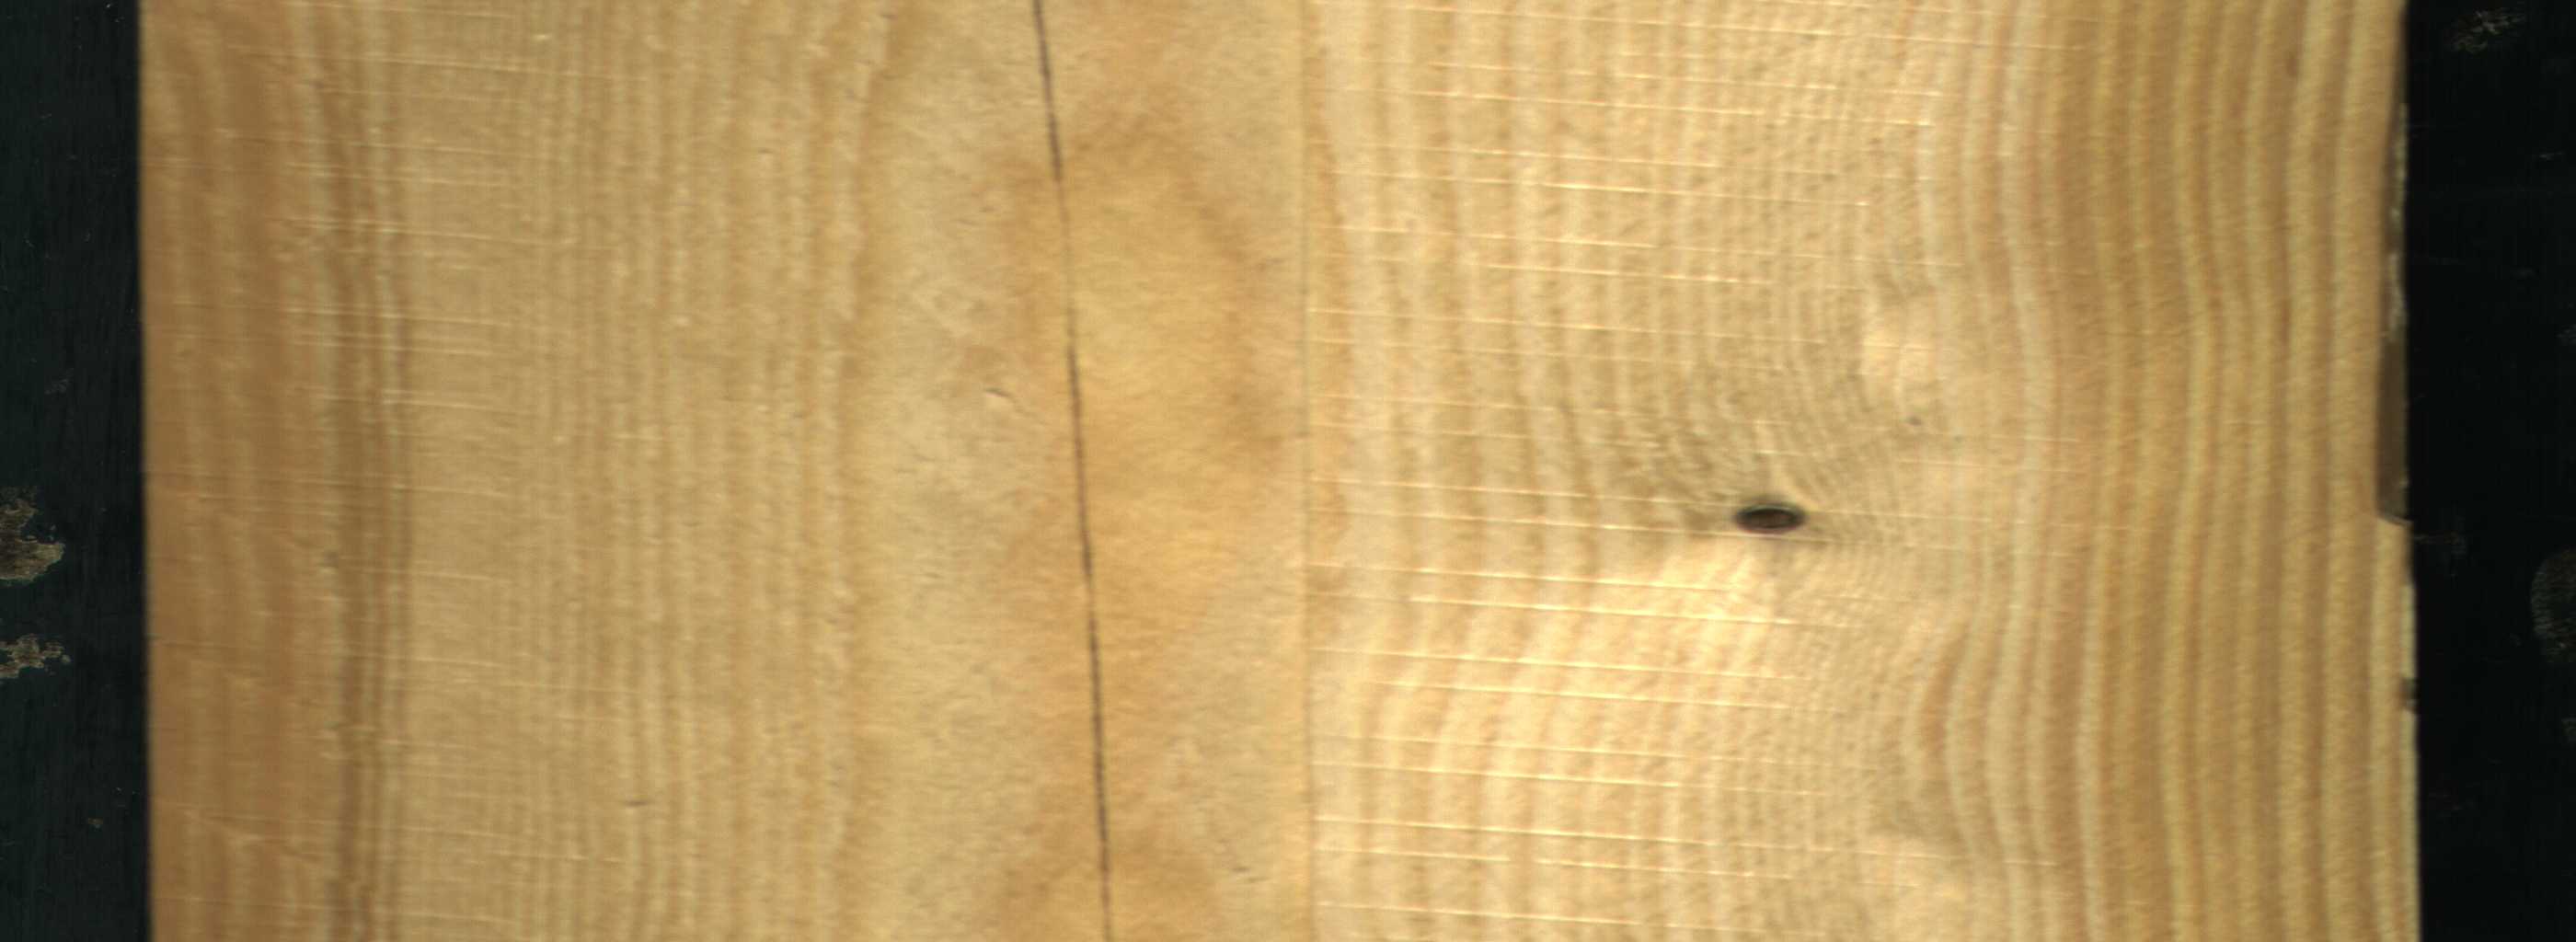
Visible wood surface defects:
Crack
Crack
Dead_Knot